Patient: sex M, age 57
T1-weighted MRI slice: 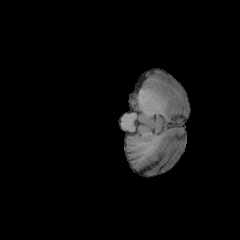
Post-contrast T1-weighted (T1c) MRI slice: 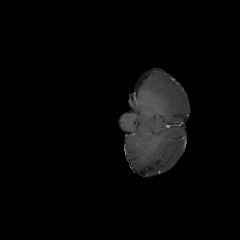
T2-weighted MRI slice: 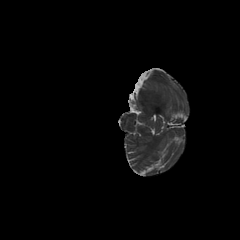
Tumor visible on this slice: no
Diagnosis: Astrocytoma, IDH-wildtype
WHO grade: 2